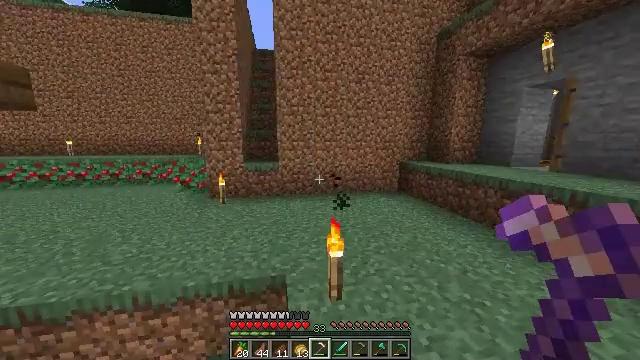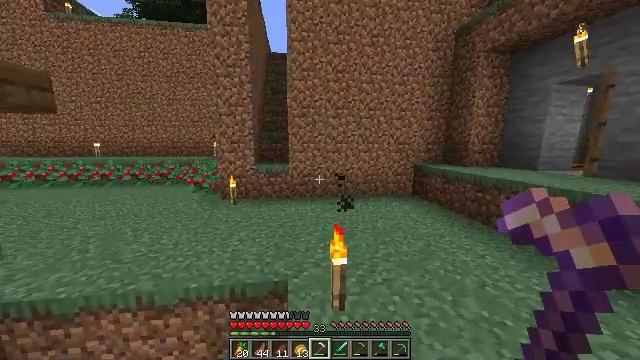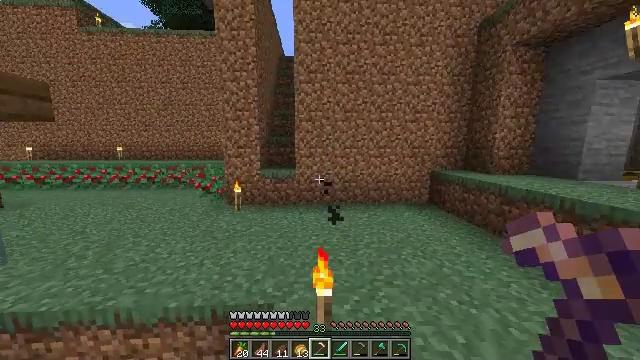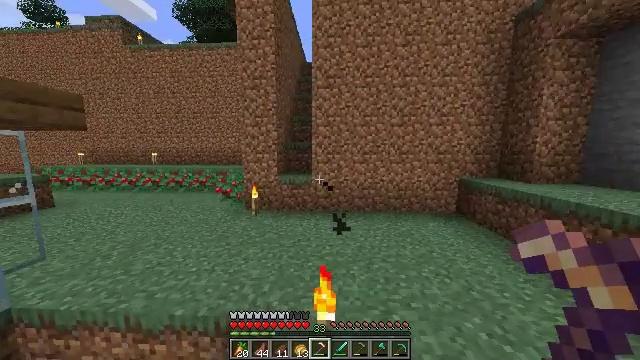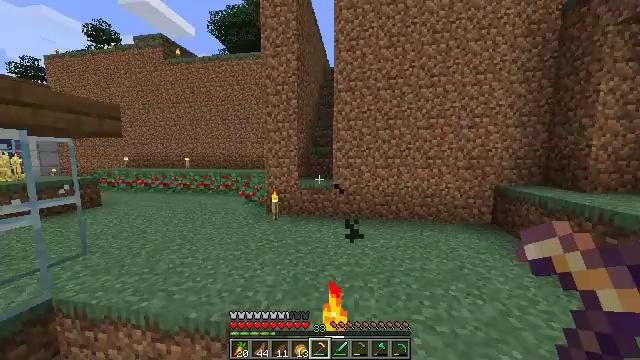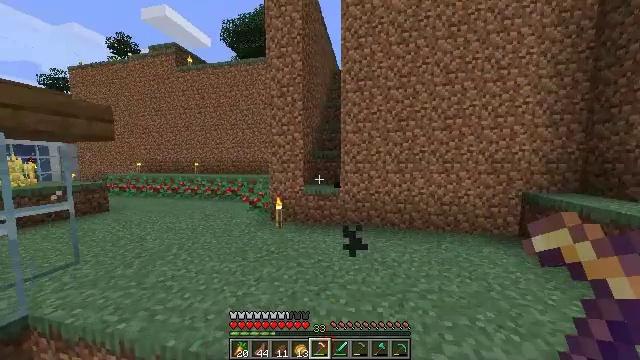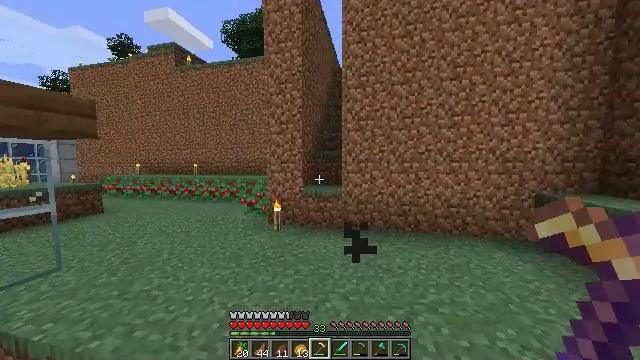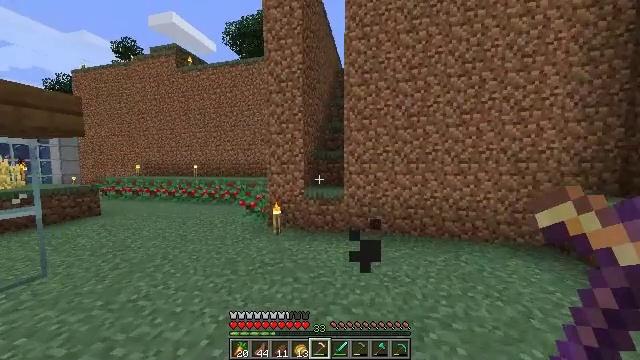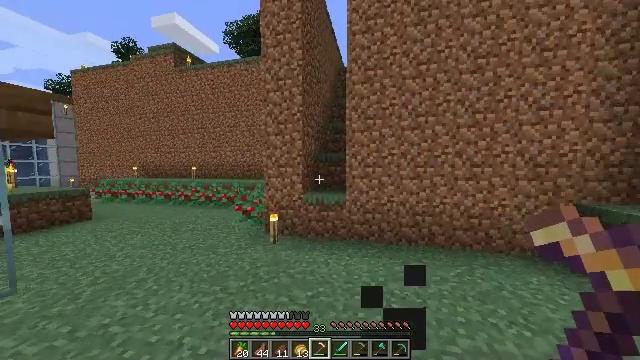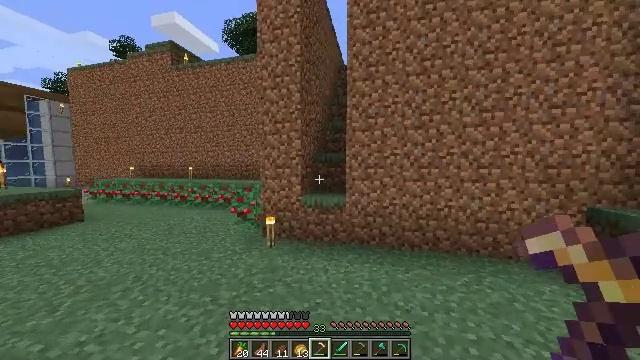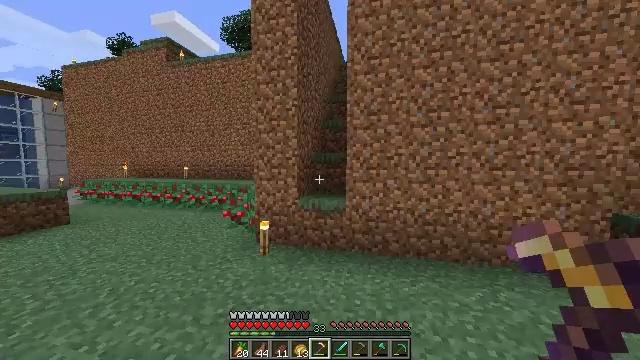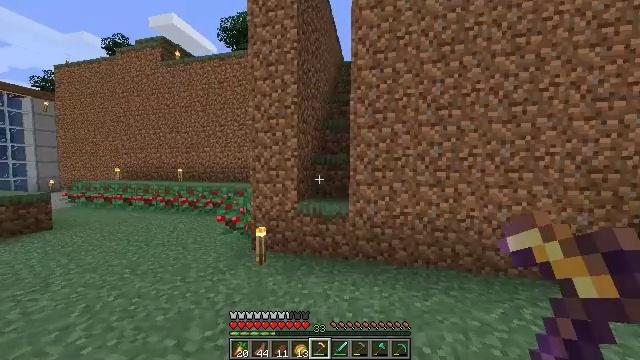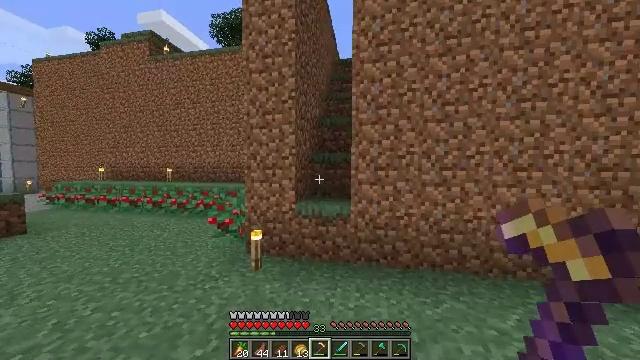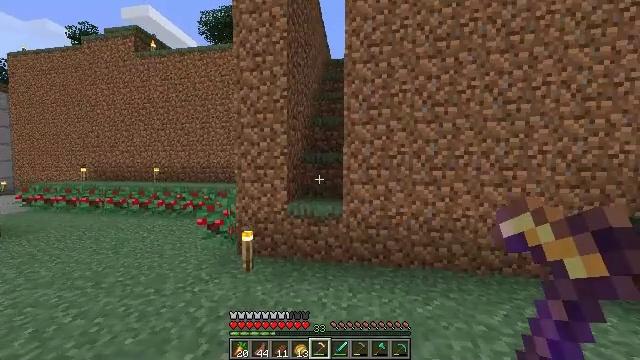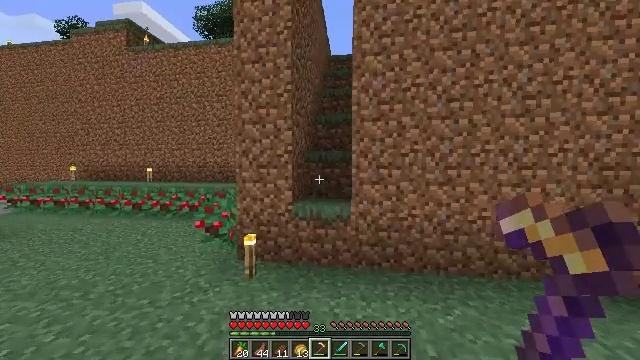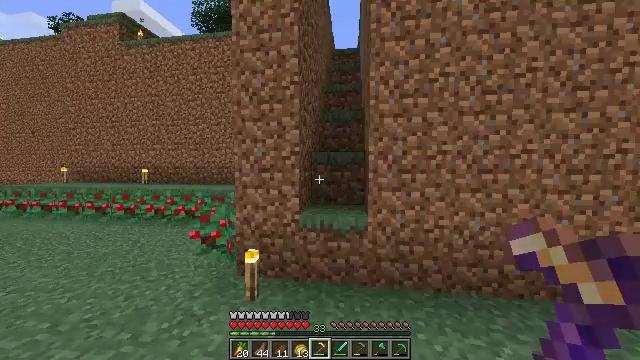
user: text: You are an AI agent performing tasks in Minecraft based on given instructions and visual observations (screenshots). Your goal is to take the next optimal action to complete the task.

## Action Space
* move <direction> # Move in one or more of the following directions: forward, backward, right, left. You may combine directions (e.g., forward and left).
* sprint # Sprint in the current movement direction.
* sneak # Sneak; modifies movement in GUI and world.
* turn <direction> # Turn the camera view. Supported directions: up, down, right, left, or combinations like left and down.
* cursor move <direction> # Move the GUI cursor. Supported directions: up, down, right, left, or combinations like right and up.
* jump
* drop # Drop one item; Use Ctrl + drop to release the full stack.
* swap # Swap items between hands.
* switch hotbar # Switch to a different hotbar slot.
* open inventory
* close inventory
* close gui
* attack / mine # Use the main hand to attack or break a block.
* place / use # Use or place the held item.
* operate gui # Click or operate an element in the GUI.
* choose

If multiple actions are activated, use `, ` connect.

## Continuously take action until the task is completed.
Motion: motion action
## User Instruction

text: Retrieve carrots by attacking the plant.
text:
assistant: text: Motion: move forward and move right, sprint, turn left
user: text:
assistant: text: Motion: move forward and move right, sprint, turn left
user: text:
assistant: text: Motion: move forward and move right, sprint, turn left and up
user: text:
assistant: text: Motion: move forward, turn left and up
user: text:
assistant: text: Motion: move forward, turn left and up
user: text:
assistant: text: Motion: move forward
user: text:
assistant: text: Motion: move forward
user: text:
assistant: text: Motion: move forward
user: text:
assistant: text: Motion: move forward
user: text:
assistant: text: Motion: move forward
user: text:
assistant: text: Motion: move forward and move left
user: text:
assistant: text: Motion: move forward and move left, turn right
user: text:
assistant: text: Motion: move forward and move left, turn right
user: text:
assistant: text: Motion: move forward, turn right
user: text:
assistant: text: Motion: move forward
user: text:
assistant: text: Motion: move forward
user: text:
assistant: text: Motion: move forward
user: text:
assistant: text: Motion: move forward, turn right
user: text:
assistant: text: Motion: move forward, turn right
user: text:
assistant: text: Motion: move forward, turn right
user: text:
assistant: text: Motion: move forward, turn right
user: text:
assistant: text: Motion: move forward, turn right
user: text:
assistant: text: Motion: move forward
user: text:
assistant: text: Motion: move forward, turn right and up, jump
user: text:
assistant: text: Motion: move forward, turn up, jump
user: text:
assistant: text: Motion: move forward, turn up, jump
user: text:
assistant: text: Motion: move forward, turn up, jump
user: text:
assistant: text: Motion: move forward, turn up, jump
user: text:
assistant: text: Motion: move forward, turn up, jump
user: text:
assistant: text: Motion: move forward, jump